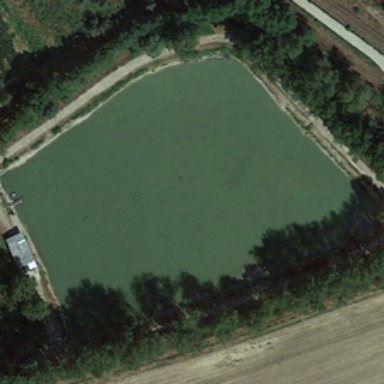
There is a lake in front of the grey roof .